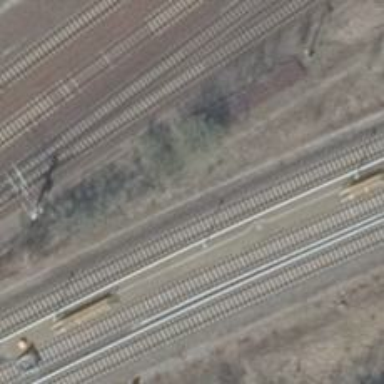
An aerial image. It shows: Abandoned railway with contact lines for electrification.